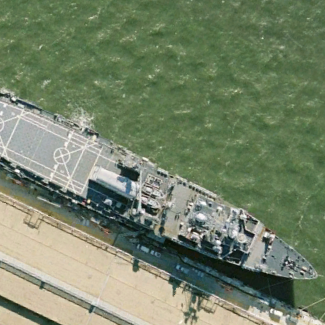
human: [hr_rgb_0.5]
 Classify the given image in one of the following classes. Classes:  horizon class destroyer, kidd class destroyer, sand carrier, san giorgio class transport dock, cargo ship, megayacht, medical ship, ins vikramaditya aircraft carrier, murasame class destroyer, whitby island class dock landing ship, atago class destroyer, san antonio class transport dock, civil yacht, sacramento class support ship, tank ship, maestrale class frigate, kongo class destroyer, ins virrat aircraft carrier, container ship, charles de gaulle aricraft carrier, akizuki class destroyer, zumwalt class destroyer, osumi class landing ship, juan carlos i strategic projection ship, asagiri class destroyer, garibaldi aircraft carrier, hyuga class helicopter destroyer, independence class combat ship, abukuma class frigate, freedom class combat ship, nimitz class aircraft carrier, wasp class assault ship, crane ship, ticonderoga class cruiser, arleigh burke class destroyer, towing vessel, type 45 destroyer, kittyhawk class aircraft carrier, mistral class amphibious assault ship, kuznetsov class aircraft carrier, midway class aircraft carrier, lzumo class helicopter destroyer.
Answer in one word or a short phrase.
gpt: Whitby Island class dock landing ship